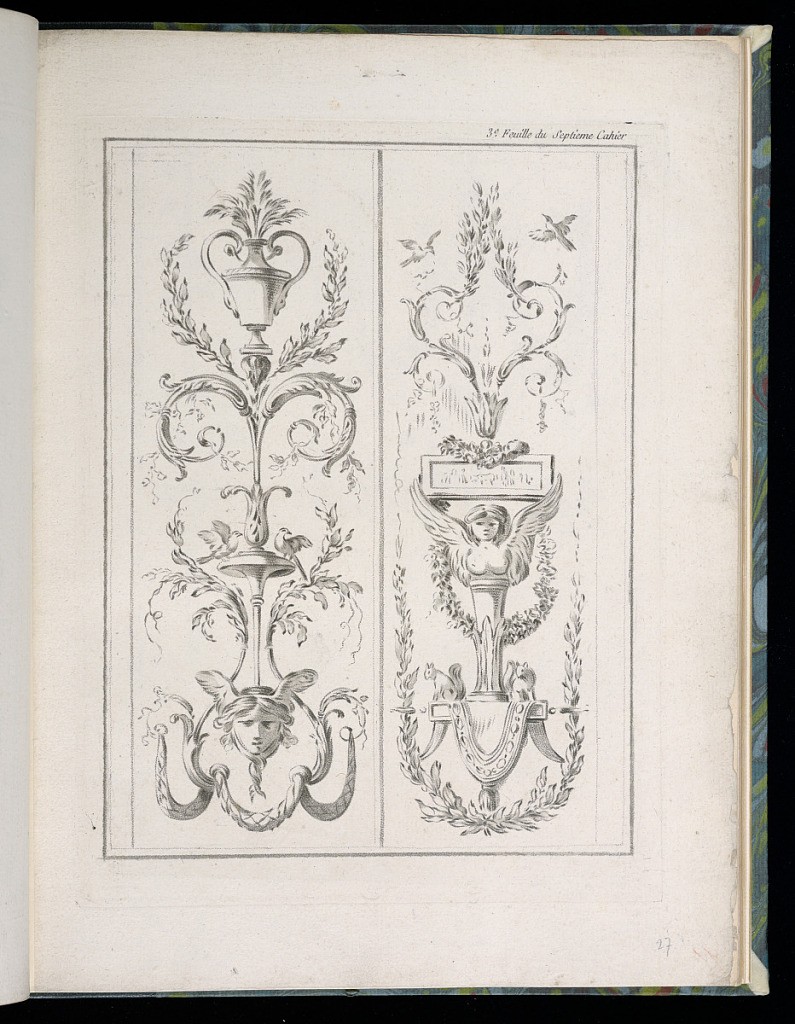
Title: Two Arabesque Panel Designs
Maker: Jean-Baptiste Huet, French, 1745 – 1811
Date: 1776–89
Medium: Crayon manner etching on paper
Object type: Print
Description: Two vertical arabesque ornament panel designs featuring winged female torso, squirrels, mask (mascaron) of Hermes/Mercury with his winged helmet, birds, vase, cartouche, festoons of leaves, foliate branches, scrolling leaves (rinceaux), and fleurons. The plate is numbered.